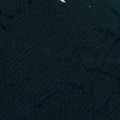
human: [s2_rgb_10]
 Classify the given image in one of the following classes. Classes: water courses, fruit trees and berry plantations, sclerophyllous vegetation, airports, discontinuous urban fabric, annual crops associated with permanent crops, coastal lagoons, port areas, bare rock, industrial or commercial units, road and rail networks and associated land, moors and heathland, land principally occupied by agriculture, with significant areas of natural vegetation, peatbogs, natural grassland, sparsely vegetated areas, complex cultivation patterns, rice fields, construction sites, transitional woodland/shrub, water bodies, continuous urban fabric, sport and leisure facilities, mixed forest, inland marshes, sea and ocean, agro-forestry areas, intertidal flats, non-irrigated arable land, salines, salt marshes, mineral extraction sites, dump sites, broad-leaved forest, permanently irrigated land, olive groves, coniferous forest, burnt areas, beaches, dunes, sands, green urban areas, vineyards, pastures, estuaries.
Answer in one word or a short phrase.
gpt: sea and ocean